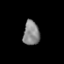
Tissue: prostate
Cell type: T cells
Senescence score: 0.3233
Nuclear area (px): 391
Mean DAPI intensity: 134.506